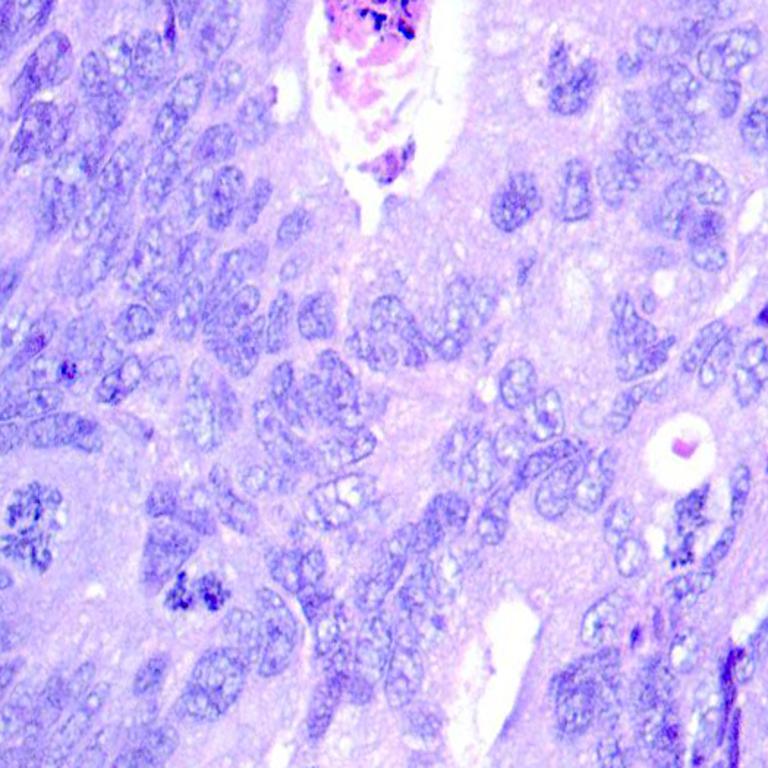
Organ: colon
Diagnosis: adenocarcinomas